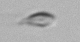
Label: Cryptophyta